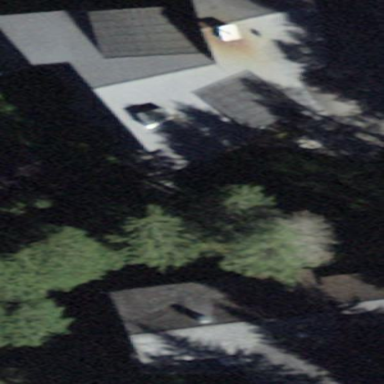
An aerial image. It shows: Building with tiled roof.